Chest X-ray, AP view. Patient: 32 years old, sex F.
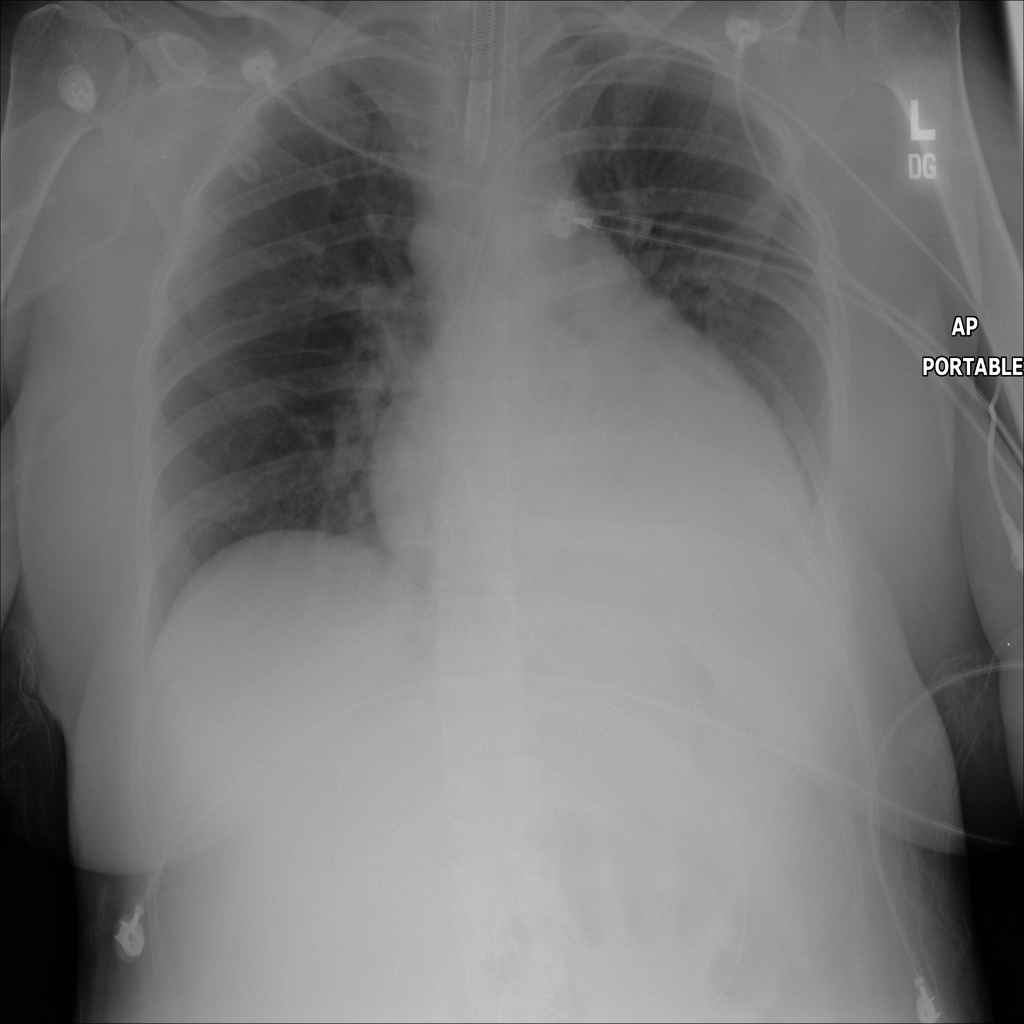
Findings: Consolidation